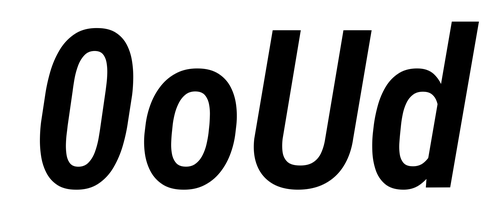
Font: Roboto-Italic_Condensed_SemiBold_Italic